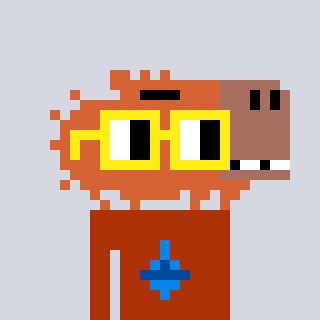
a pixel art character with square yellow glasses, a capybara-shaped head and a hotbrown-colored body on a cool background